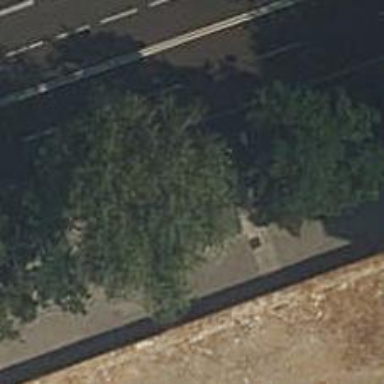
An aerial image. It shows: Bus stop with sheltered platform for public transport.